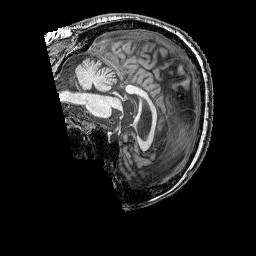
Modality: T1w
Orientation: sagittal
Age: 62
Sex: male
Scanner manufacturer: siemens
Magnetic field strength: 3 T
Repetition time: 2.25 s
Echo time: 0.00411 s